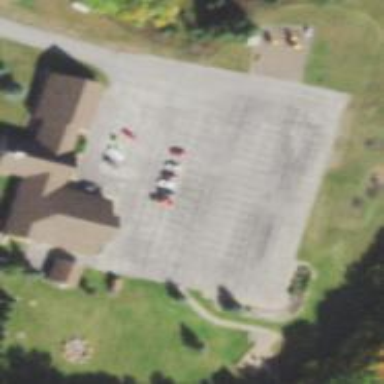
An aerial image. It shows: Place of worship.